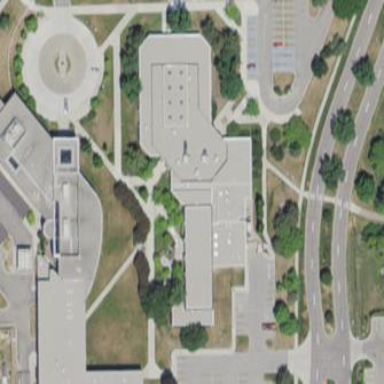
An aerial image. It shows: Public library building.